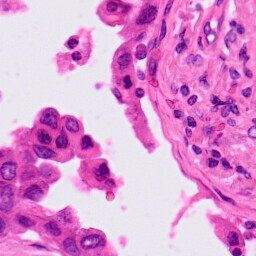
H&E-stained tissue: Lung